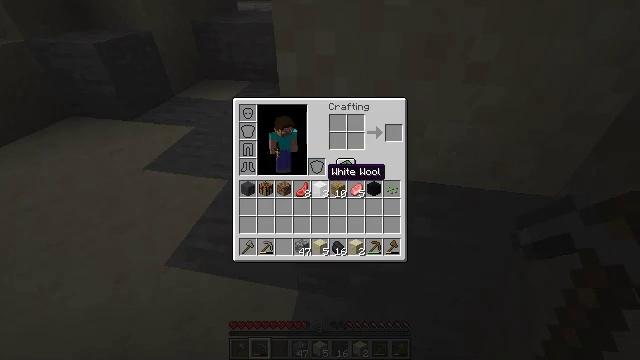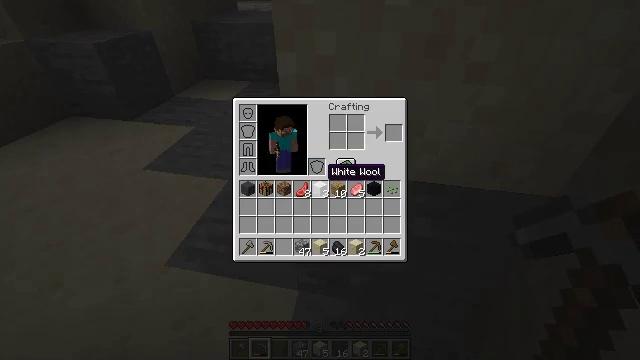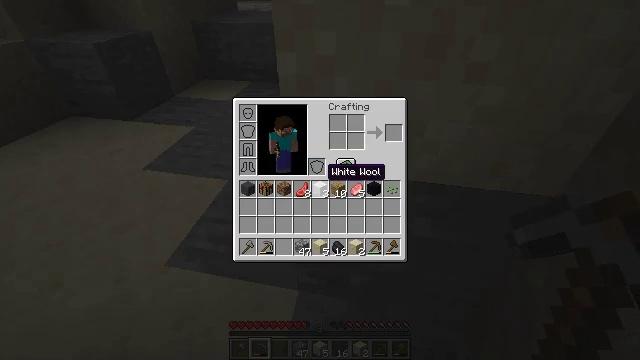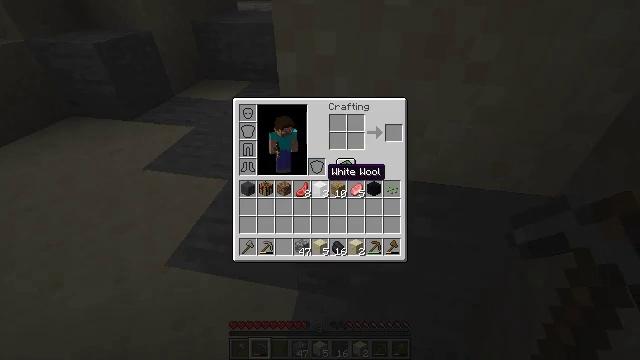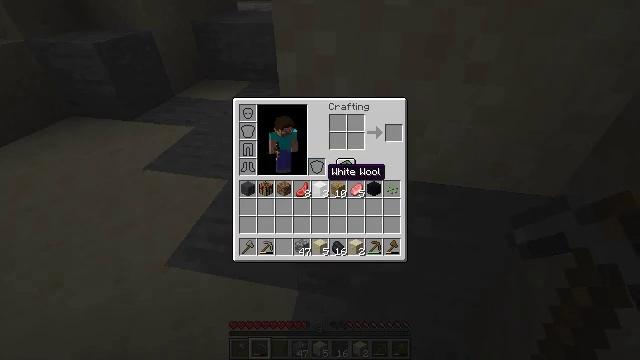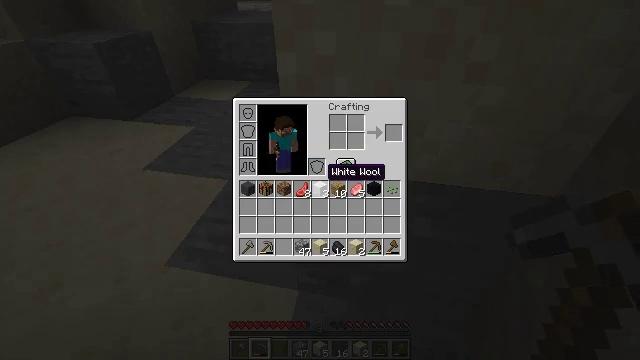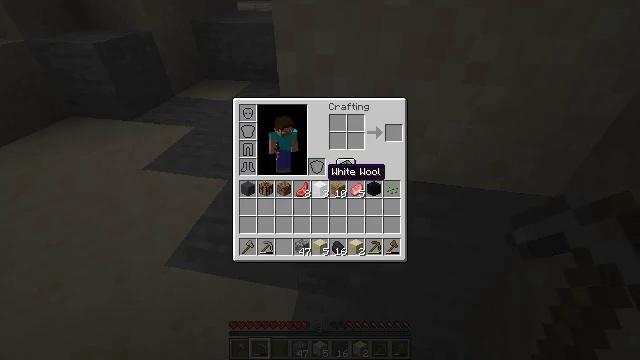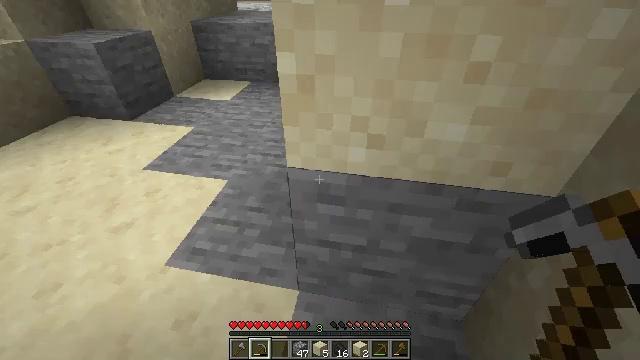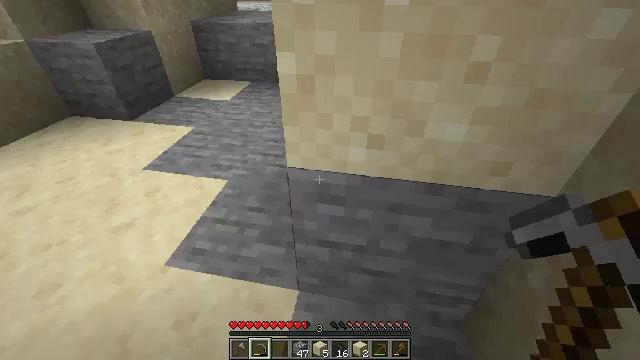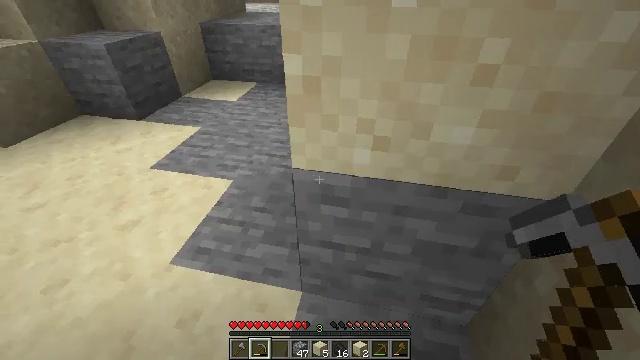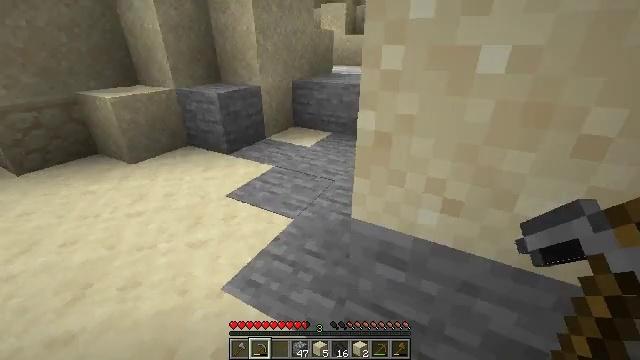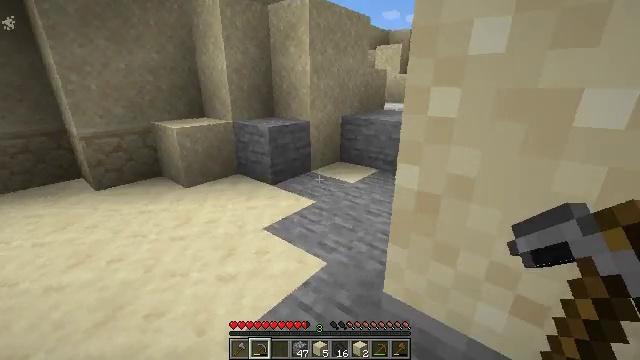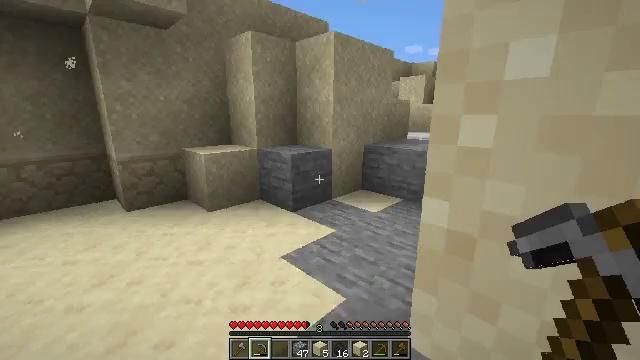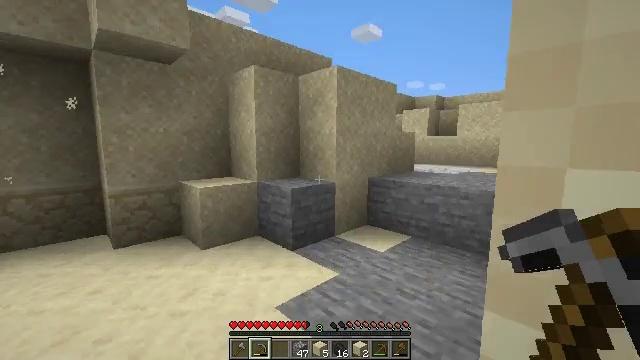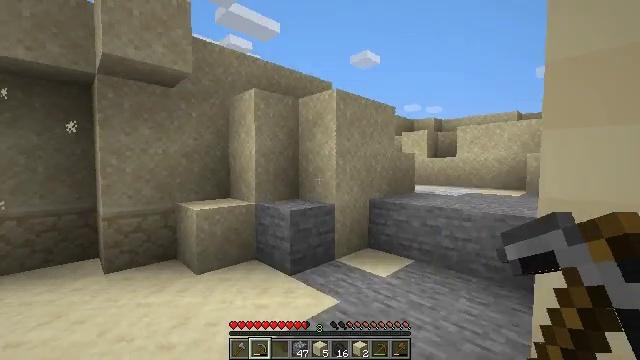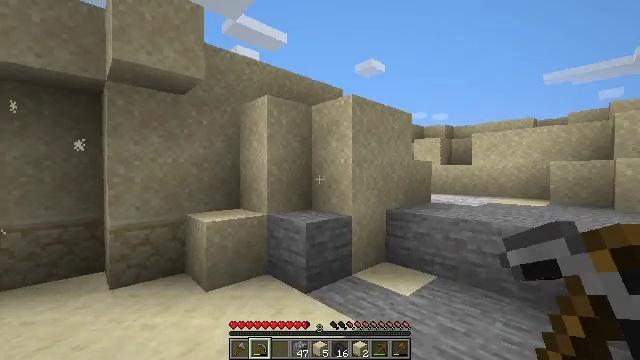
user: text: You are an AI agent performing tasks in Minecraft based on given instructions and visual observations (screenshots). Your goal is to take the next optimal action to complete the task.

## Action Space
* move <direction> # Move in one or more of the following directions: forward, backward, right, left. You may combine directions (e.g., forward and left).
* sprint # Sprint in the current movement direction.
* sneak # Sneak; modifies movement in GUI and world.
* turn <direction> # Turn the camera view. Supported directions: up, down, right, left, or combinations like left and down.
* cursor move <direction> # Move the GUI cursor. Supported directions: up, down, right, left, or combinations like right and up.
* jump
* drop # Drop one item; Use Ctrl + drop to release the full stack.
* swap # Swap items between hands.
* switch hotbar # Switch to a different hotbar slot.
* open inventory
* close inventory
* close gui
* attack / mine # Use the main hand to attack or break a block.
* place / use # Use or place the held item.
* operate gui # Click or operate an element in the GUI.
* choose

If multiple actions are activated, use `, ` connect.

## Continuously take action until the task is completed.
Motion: motion action
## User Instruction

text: Collect a hay block for crafting.
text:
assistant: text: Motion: open inventory
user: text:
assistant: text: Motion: open inventory
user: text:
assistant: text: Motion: no_op
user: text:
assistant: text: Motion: no_op
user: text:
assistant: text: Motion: no_op
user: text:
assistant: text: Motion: no_op
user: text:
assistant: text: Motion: close inventory
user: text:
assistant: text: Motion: close inventory
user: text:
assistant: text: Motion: turn left, close inventory
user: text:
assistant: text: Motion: move forward, turn left and up, close inventory
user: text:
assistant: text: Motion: move forward, turn left and up
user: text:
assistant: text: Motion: move forward, turn left and up
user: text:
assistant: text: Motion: move forward, turn left and up
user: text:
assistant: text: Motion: move forward, turn up
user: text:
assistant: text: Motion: move forward, turn left and up
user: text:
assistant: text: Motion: move forward, turn left
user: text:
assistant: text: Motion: move forward
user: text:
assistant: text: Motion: move forward, turn right and up
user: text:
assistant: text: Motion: move forward, turn right
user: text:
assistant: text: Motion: move forward, turn right
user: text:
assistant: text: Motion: move forward
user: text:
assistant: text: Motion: move forward, turn right
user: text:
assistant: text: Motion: move forward and move right, turn right
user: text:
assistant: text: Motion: move forward and move right
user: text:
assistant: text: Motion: move forward, turn left and down
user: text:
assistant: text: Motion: move right, turn left and down
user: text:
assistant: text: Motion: move right, turn left and down
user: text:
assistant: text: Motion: move right, turn left
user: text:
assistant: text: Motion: move right, turn left
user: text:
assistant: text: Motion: move right